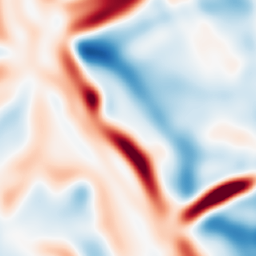
Category: multiscale
Decomposition family: log
Decomposition parameters: sigma: 10
Upsampling method: area
Upsampling parameters: scale: 2
Upsampling scale: 2